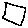
Label: square